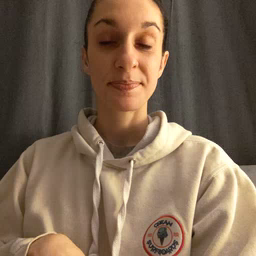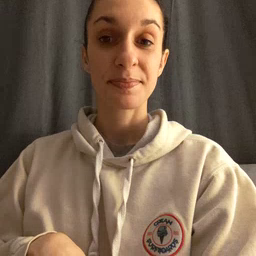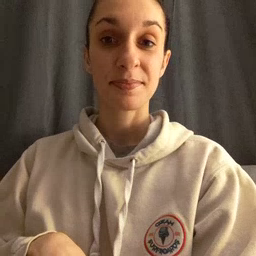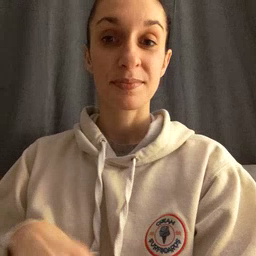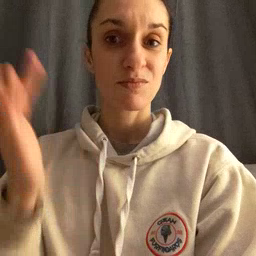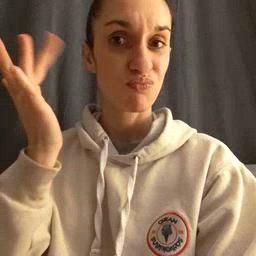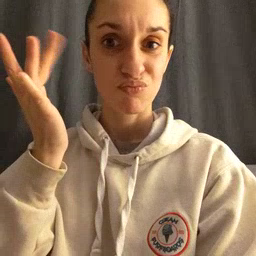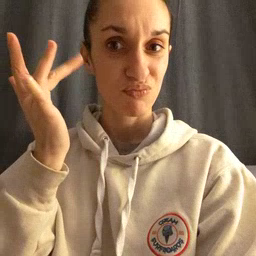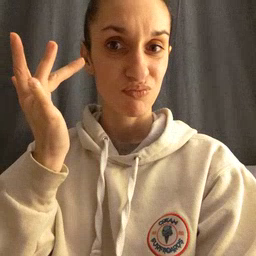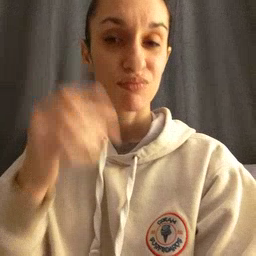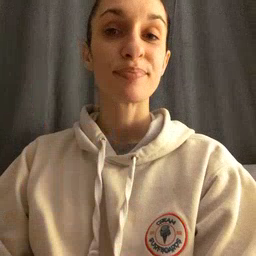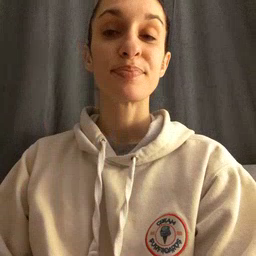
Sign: why